Interaction volume radius: 5 \u00c5
Interaction volume height: 15 \u00c5
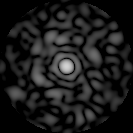
Disorder parameter: 0.8282